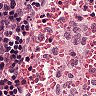
Metastatic tissue present: no